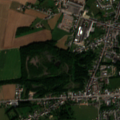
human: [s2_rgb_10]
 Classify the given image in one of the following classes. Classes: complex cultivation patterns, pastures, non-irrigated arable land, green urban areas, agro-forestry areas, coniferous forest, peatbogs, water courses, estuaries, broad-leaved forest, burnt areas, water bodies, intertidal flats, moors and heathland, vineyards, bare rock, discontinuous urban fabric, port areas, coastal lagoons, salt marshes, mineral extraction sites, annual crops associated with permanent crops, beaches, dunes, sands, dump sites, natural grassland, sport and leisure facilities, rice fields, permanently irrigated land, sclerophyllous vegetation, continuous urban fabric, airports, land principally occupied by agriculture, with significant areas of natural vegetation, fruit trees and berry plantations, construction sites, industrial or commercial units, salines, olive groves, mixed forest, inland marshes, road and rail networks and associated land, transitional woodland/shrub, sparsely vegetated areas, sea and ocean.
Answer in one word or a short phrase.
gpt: discontinuous urban fabric, industrial or commercial units, non-irrigated arable land, transitional woodland/shrub